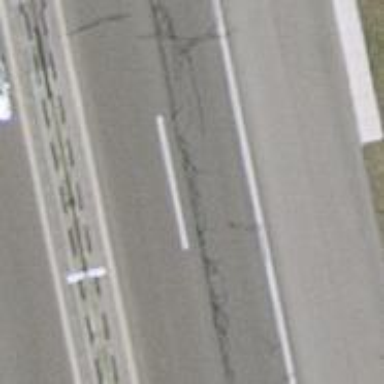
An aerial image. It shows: Asphalt motorway.